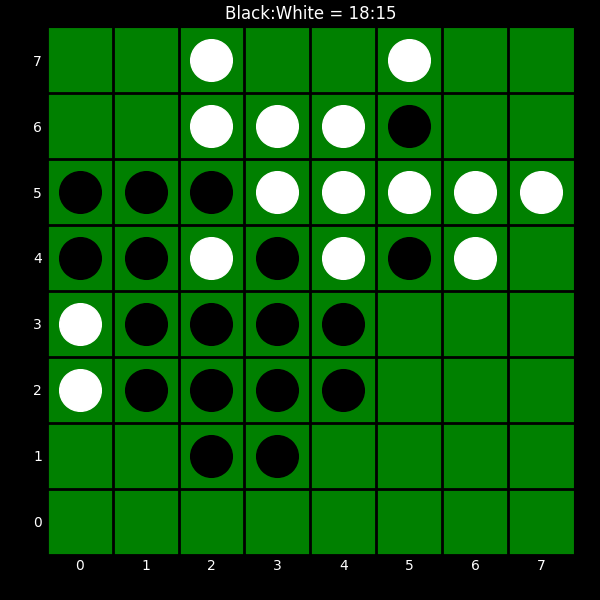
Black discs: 18
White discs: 15